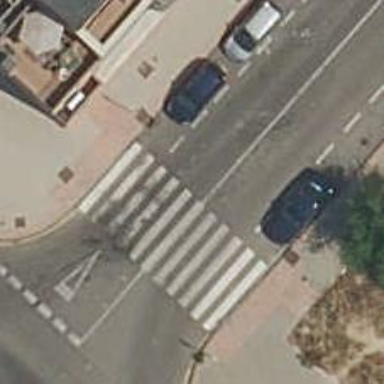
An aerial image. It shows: Pedestrian crossing with zebra markings on the footway.